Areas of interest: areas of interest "Hangzhou Sports Development Center Hangzhou Daguan Swimming and Fitness Center"
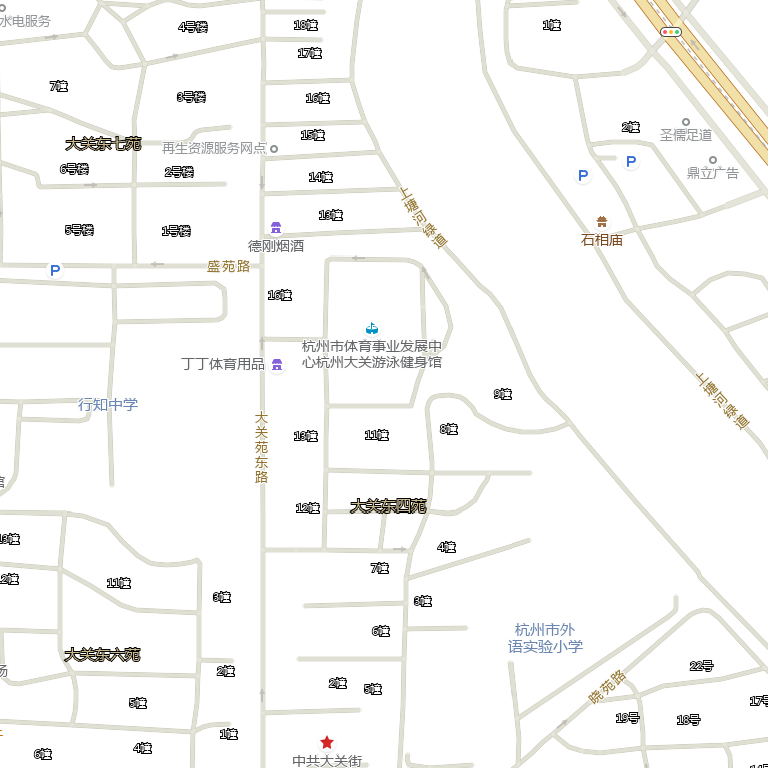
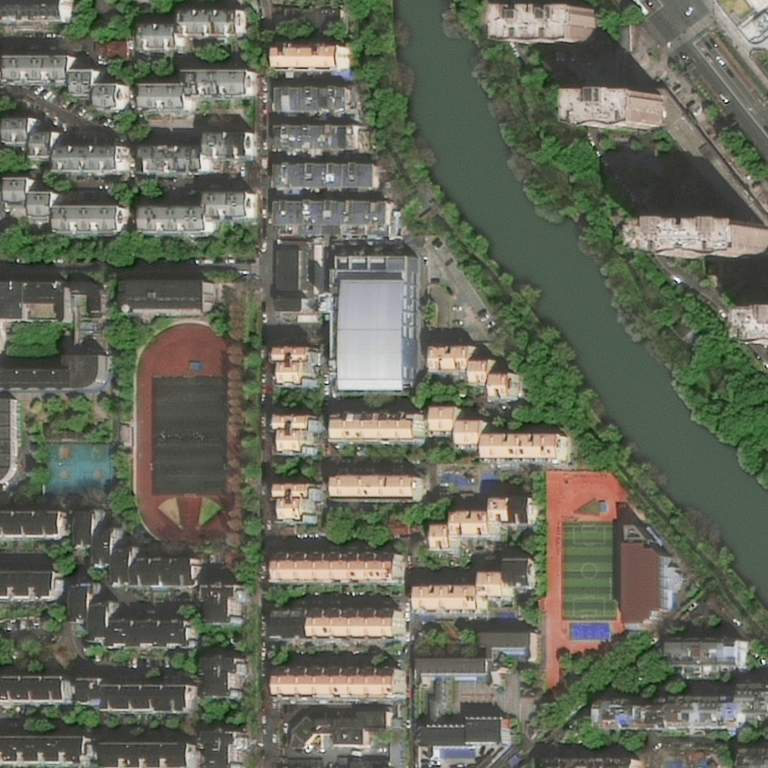